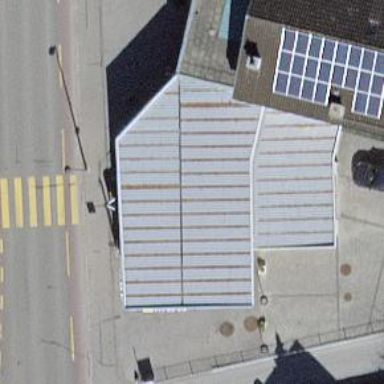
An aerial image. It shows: Fuel station.